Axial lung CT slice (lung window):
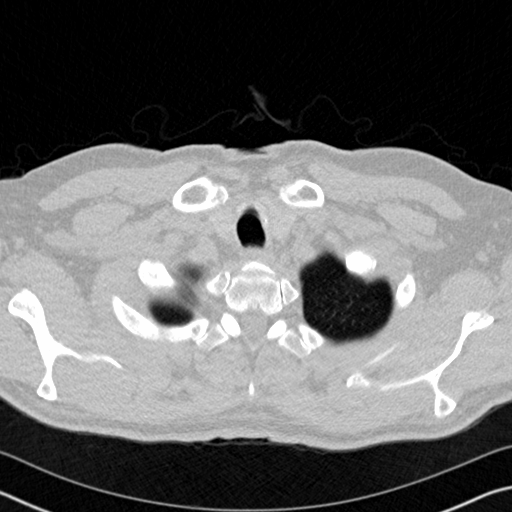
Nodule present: no